Field crop: tomato
Growth stage: 1
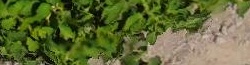
Species: tomato